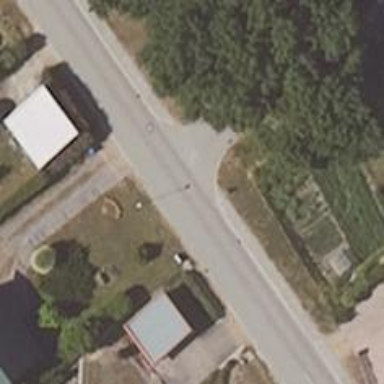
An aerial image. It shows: Secondary road with asphalt surface.